Question: I am writing messenger for website.
So, I have some function sequence.
First is
'''
def get_messages(self):
"""select query"""
messages = self.model.load(['or', ('sender', self.my_id), ('receiver', self.my_id)])
return messages
'''
Returns all records from database table with messages, where I am sender or receiver of message.
Next func is
'''
def get_dialogs(self):
"""returns dialogs of curr user"""
dialogs = {}
for msg in self.messages:
if msg['receiver'] != self.my_id:
tmp_d = msg['receiver']
else:
tmp_d = msg['sender']
if tmp_d not in dialogs.keys():
dialogs[tmp_d] = [msg]
else:
dialogs[tmp_d].append(msg)
return dialogs
'''
Here I am preparing dict, where key is user with whom I spoke.
There the problem is start.
Here is screenshot of messages sequence.

I wish the dict key sequence will be sequence sorted by last message added to value list.
Here, where I'm not sorting it, one problem actually is (problem that i can't understand) - key sequence by default should be '1, 4, 222595, 99' but program think that is '99, 1, 222595, 4' (I checked that 'get_messages' func return messages in correct sequence.
(or get sorted dicti know that dict can't be sorted)
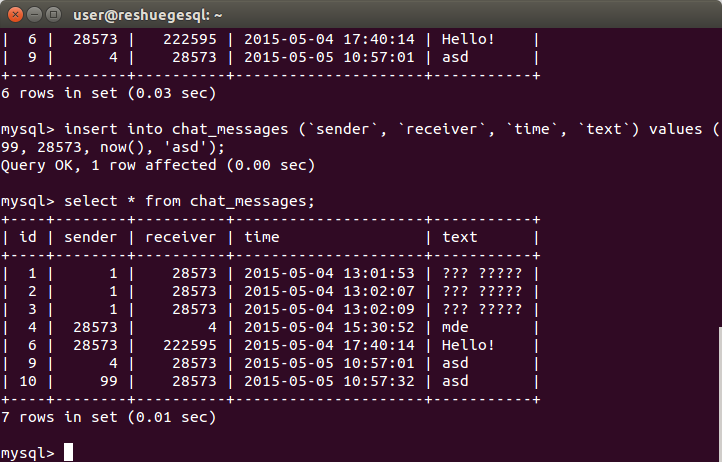
Answer: 'dict's in Python are - the keys do not appear in any particular order.
Consider using a 'collections.OrderedDict' from the standard library instead. 'OrderedDict' keeps your items sorted by insertion time (i.e. based on the order in which the items were added to the dict).
Update: if you're using Python 3.6+, dicts are now sorted by insertion order. This behaviour is guaranteed in Python 3.7+ (in Python 3.6, it is true simply because the interpreter is built that way).